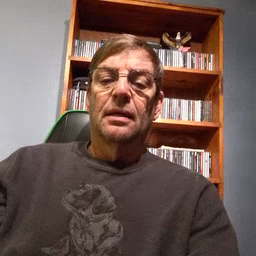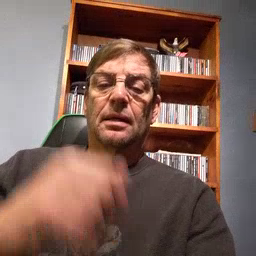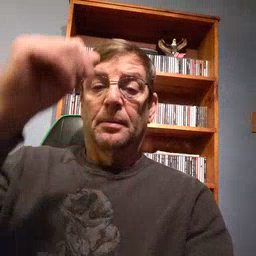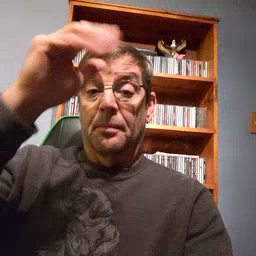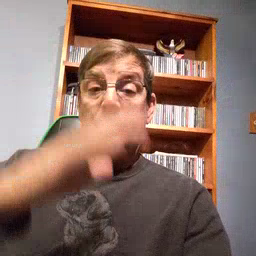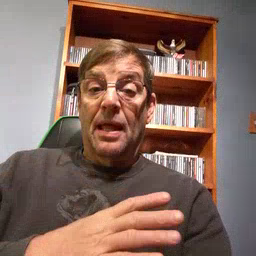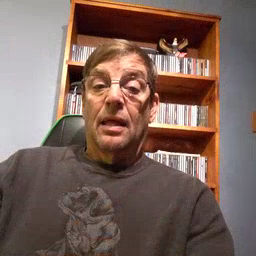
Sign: man